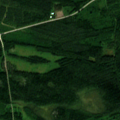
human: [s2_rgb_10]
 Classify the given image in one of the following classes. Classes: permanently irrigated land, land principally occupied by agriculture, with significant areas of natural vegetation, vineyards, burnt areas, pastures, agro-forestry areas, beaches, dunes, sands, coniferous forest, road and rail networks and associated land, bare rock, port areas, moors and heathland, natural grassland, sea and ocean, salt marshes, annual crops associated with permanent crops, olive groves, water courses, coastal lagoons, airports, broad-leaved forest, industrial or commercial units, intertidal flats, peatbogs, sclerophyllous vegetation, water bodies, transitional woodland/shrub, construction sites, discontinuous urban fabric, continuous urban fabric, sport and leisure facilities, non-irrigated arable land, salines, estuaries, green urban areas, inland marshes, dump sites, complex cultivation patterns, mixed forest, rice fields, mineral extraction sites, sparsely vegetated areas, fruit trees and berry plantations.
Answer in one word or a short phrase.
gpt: broad-leaved forest, coniferous forest, mixed forest, transitional woodland/shrub